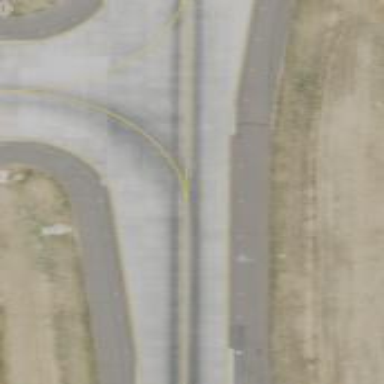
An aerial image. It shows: View of taxiway at the airport.